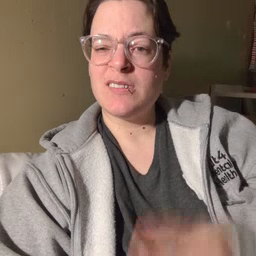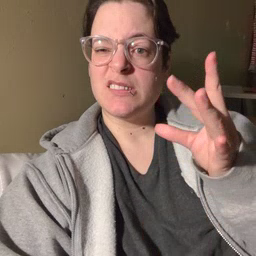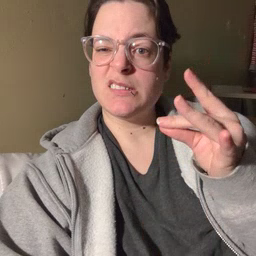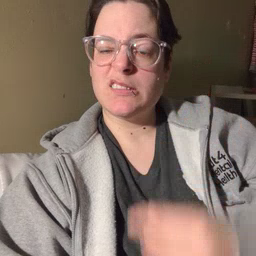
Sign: sticky